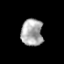
Tissue: prostate
Cell type: Epithelial cells
Senescence score: 0.3177
Nuclear area (px): 575
Mean DAPI intensity: 169.93